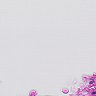
Metastatic tissue present: no